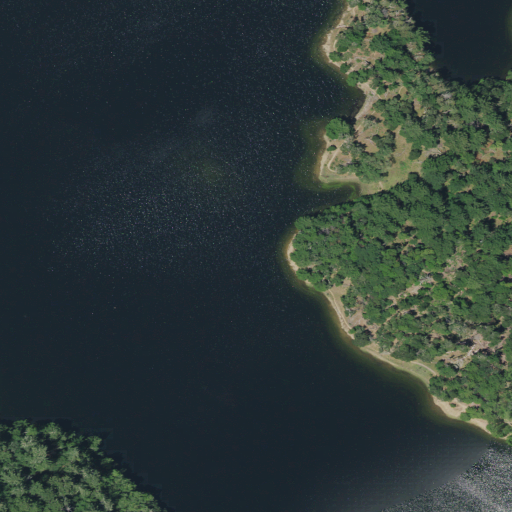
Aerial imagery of cape in California named Pine Point containing open water, evergreen forest, mixed forest, woody wetlands, and grassland